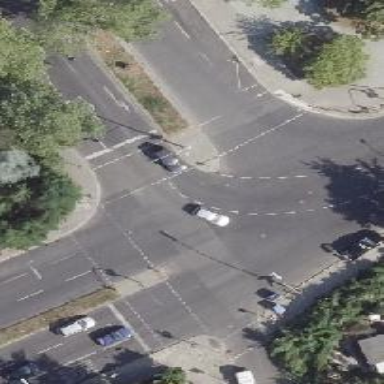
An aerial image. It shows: Asphalt footway with marked crossing equipped with traffic signals.